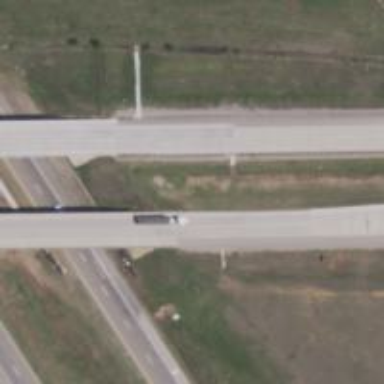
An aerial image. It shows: Bridge for trunk highway with expressway access.